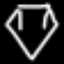
Label: diamond